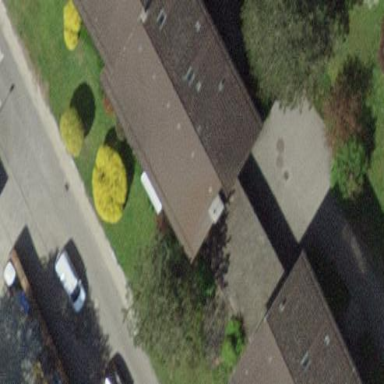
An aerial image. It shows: Apartment building with gabled roof made of roof tiles.